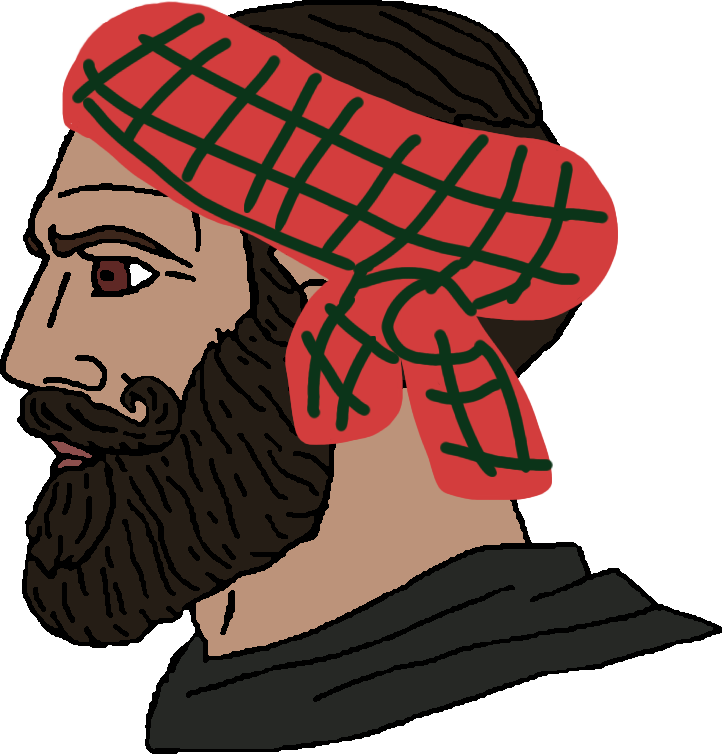
Label: 4_Yes_Chad